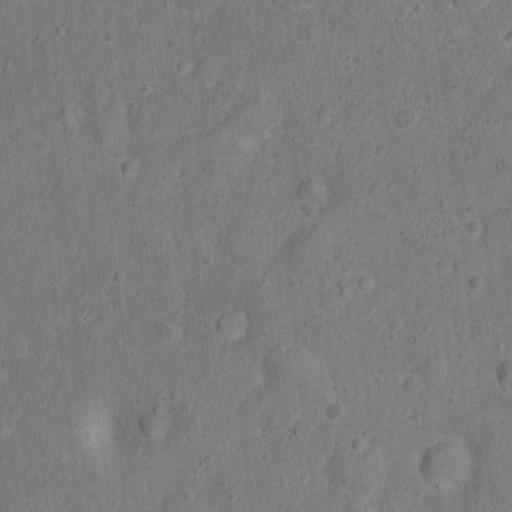
Classes present: Background